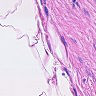
Metastatic tissue present: no